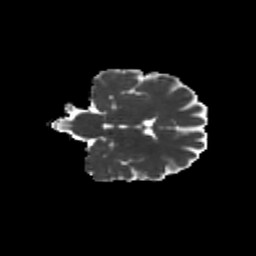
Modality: MD
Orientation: coronal
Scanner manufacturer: siemens
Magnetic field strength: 3 T
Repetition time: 9.2 s
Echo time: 0.084 s